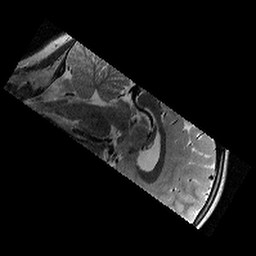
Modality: T2w
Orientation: sagittal
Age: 11
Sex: female
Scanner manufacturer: siemens
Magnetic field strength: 3 T
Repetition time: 9.23 s
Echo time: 0.067 s